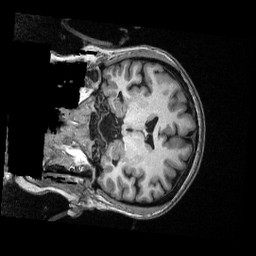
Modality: T1w
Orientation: coronal
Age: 40
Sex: female
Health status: healthy
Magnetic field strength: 3 T
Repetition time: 2.53 s
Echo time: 0.00331 s